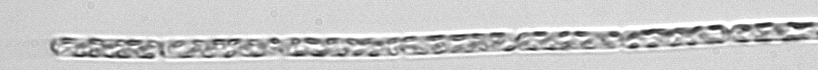
Label: Dactyliosolen_fragilissimus